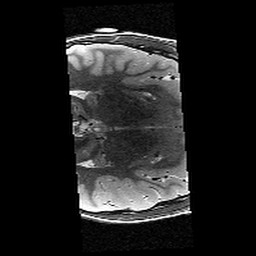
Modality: T2w
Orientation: axial
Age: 13
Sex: male
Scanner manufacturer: siemens
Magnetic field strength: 3 T
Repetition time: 9.23 s
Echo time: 0.067 s